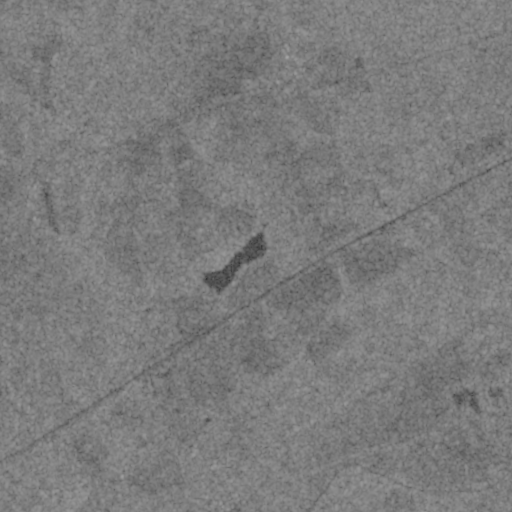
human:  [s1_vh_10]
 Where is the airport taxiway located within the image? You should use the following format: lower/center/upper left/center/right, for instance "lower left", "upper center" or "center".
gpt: The airport taxiway is located in the center right of the image.
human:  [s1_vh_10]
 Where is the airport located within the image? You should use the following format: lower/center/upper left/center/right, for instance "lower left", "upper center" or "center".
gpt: There is no airport in the image.

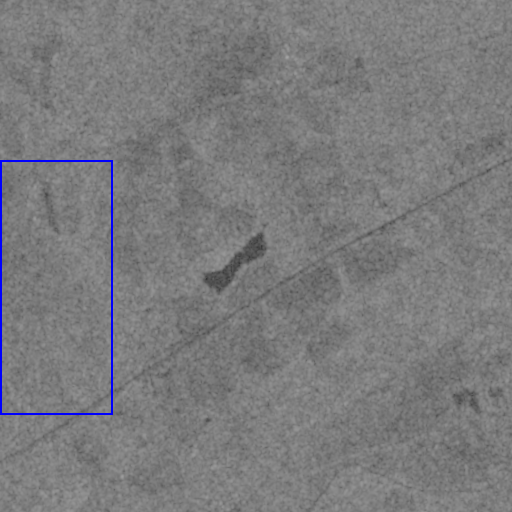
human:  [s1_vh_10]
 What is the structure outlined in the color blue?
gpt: The structure outlined in blue is a crop field.
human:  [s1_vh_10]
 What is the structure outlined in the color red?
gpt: There is no red outline.